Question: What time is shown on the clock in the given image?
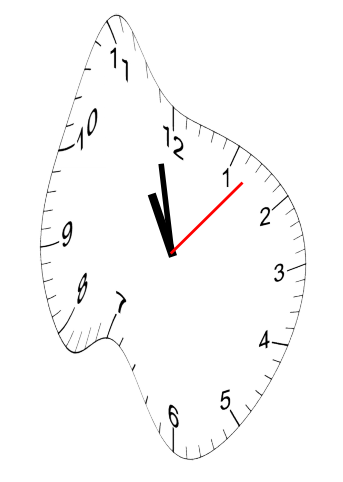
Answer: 10:58:07